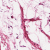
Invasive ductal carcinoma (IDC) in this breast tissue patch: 0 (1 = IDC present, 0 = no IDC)